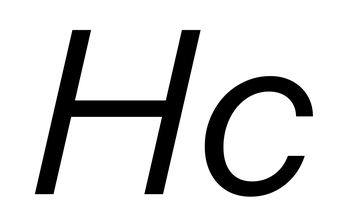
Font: InstrumentSans-Italic_Italic